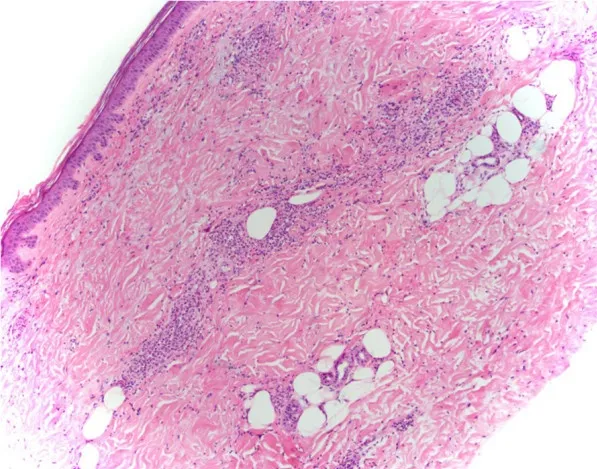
Photomicrograph of the skin biopsy with a hematoxylin and eosin stain x100 showing a heavy neutrophil infiltrate involving the full thickness of the dermis with no evidence of a leucocytoclastic vasculitis.
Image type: pathology (h&e)